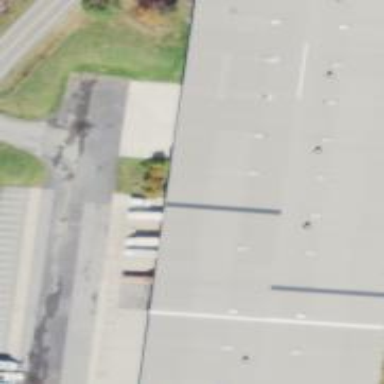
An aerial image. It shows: Warehouse building.